Field crop: tomato
Growth stage: 2
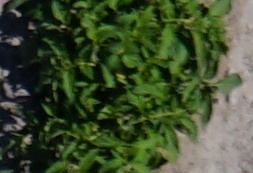
Species: tomato